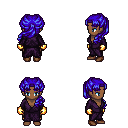
a pixel art fantasy rpg character, female body template, human, dark skin, purple robe, gold greaves, blue princess hairstyle, gold gloves, brown shoes, four views (front, back, left, right), 2x2 character sprite sheet, small pixel art, hard edges, no anti-aliasing